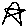
Label: star